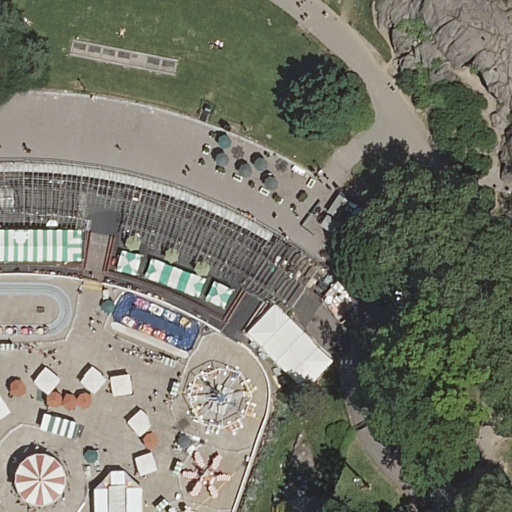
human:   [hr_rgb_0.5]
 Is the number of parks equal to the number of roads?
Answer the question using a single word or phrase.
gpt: no

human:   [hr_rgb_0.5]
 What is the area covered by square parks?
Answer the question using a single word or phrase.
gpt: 0m2

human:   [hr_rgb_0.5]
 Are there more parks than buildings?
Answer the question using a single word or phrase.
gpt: no

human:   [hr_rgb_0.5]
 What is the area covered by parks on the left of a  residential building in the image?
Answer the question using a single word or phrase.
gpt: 10625m2

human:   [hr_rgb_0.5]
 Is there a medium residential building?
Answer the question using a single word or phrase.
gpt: yes

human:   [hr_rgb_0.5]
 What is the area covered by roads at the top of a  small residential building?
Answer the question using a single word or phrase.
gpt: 0m2

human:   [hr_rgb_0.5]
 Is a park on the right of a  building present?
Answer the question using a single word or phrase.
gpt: no

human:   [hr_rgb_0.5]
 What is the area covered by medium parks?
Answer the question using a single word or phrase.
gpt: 0m2

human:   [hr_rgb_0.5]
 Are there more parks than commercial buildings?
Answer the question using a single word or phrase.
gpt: yes

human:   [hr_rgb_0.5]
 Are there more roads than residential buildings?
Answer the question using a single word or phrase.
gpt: yes

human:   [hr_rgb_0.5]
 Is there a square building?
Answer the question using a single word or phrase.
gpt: no

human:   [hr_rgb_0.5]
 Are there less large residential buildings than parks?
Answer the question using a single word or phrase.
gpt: no

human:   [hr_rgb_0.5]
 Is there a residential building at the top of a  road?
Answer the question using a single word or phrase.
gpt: yes

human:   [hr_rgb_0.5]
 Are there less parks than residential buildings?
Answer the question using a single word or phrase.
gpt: yes

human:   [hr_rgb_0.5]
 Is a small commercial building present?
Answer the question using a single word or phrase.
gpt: no

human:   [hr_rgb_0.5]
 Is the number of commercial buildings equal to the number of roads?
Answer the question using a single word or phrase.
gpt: no

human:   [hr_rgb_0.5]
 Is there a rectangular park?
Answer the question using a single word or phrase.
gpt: yes

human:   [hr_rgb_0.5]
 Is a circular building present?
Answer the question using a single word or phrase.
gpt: no

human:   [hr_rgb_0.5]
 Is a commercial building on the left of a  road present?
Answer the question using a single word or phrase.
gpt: no

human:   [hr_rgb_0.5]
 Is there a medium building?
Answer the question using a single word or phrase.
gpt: yes

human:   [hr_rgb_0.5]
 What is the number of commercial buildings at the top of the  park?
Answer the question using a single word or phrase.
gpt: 0

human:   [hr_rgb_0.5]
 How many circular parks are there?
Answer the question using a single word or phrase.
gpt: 0

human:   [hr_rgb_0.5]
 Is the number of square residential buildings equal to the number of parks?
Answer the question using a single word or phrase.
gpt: no

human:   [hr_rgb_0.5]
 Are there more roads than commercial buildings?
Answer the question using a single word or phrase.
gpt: yes

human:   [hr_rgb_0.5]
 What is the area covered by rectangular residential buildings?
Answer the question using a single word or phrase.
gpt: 125m2

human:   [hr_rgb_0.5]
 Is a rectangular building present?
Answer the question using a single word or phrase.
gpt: yes

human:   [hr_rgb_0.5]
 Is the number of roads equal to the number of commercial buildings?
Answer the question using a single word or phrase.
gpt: no

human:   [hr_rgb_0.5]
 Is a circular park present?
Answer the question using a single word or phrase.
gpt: no

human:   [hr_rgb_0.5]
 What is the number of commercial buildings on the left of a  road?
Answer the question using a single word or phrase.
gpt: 0

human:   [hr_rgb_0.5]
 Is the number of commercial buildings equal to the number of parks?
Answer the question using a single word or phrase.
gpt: no

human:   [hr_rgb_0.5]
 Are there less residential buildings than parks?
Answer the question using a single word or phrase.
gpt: no

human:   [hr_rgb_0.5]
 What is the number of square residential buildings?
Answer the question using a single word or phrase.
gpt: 0

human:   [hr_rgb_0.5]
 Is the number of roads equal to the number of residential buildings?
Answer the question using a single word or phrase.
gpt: no

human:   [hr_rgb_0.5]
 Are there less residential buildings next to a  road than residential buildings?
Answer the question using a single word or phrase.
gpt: no

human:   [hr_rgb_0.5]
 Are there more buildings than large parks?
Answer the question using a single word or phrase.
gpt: yes

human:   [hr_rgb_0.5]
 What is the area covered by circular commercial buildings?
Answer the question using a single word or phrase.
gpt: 0m2